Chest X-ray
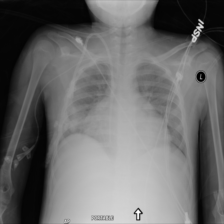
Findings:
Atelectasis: negative
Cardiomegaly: positive
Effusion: positive
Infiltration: positive
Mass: negative
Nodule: negative
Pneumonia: negative
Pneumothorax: negative
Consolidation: positive
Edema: negative
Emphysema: negative
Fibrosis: negative
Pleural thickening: negative
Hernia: negative